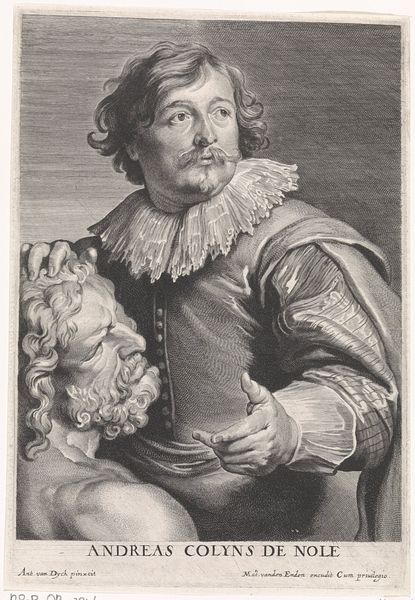
Titel: Portret van Andreas Colijns de Nole
Künstler: Pieter de (II) Jode
Standort: Amsterdam
Institution: Rijksmuseum
Schlagwörter: hand, mann, haar, zeichnung, bart, schnurrbart, kragen, ärmel, bildnis, portrait, gewand, schrift, knöpfe, radierung, stich, manschette, wams, andreas, de, colyns, nole, de nole